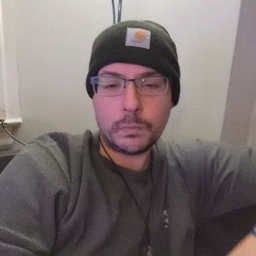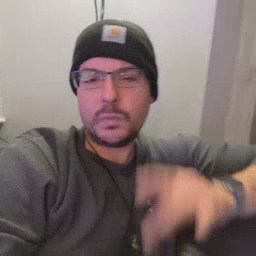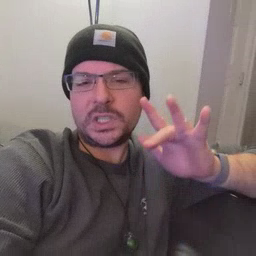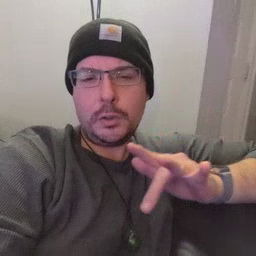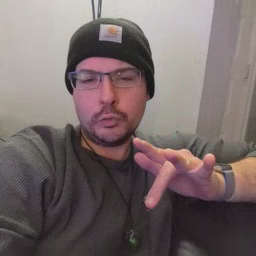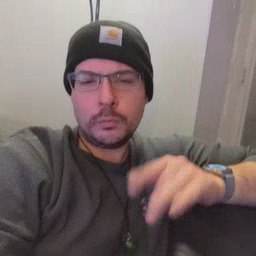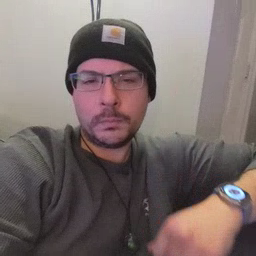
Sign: touch